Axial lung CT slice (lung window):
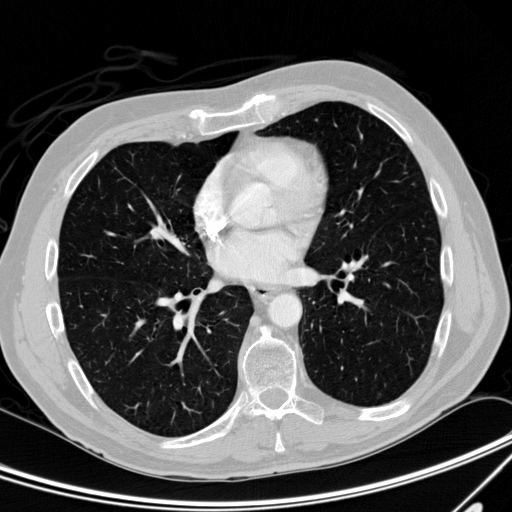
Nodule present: no